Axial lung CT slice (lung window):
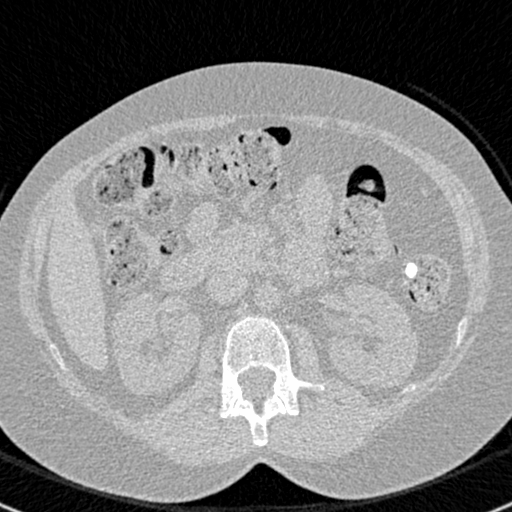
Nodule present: no